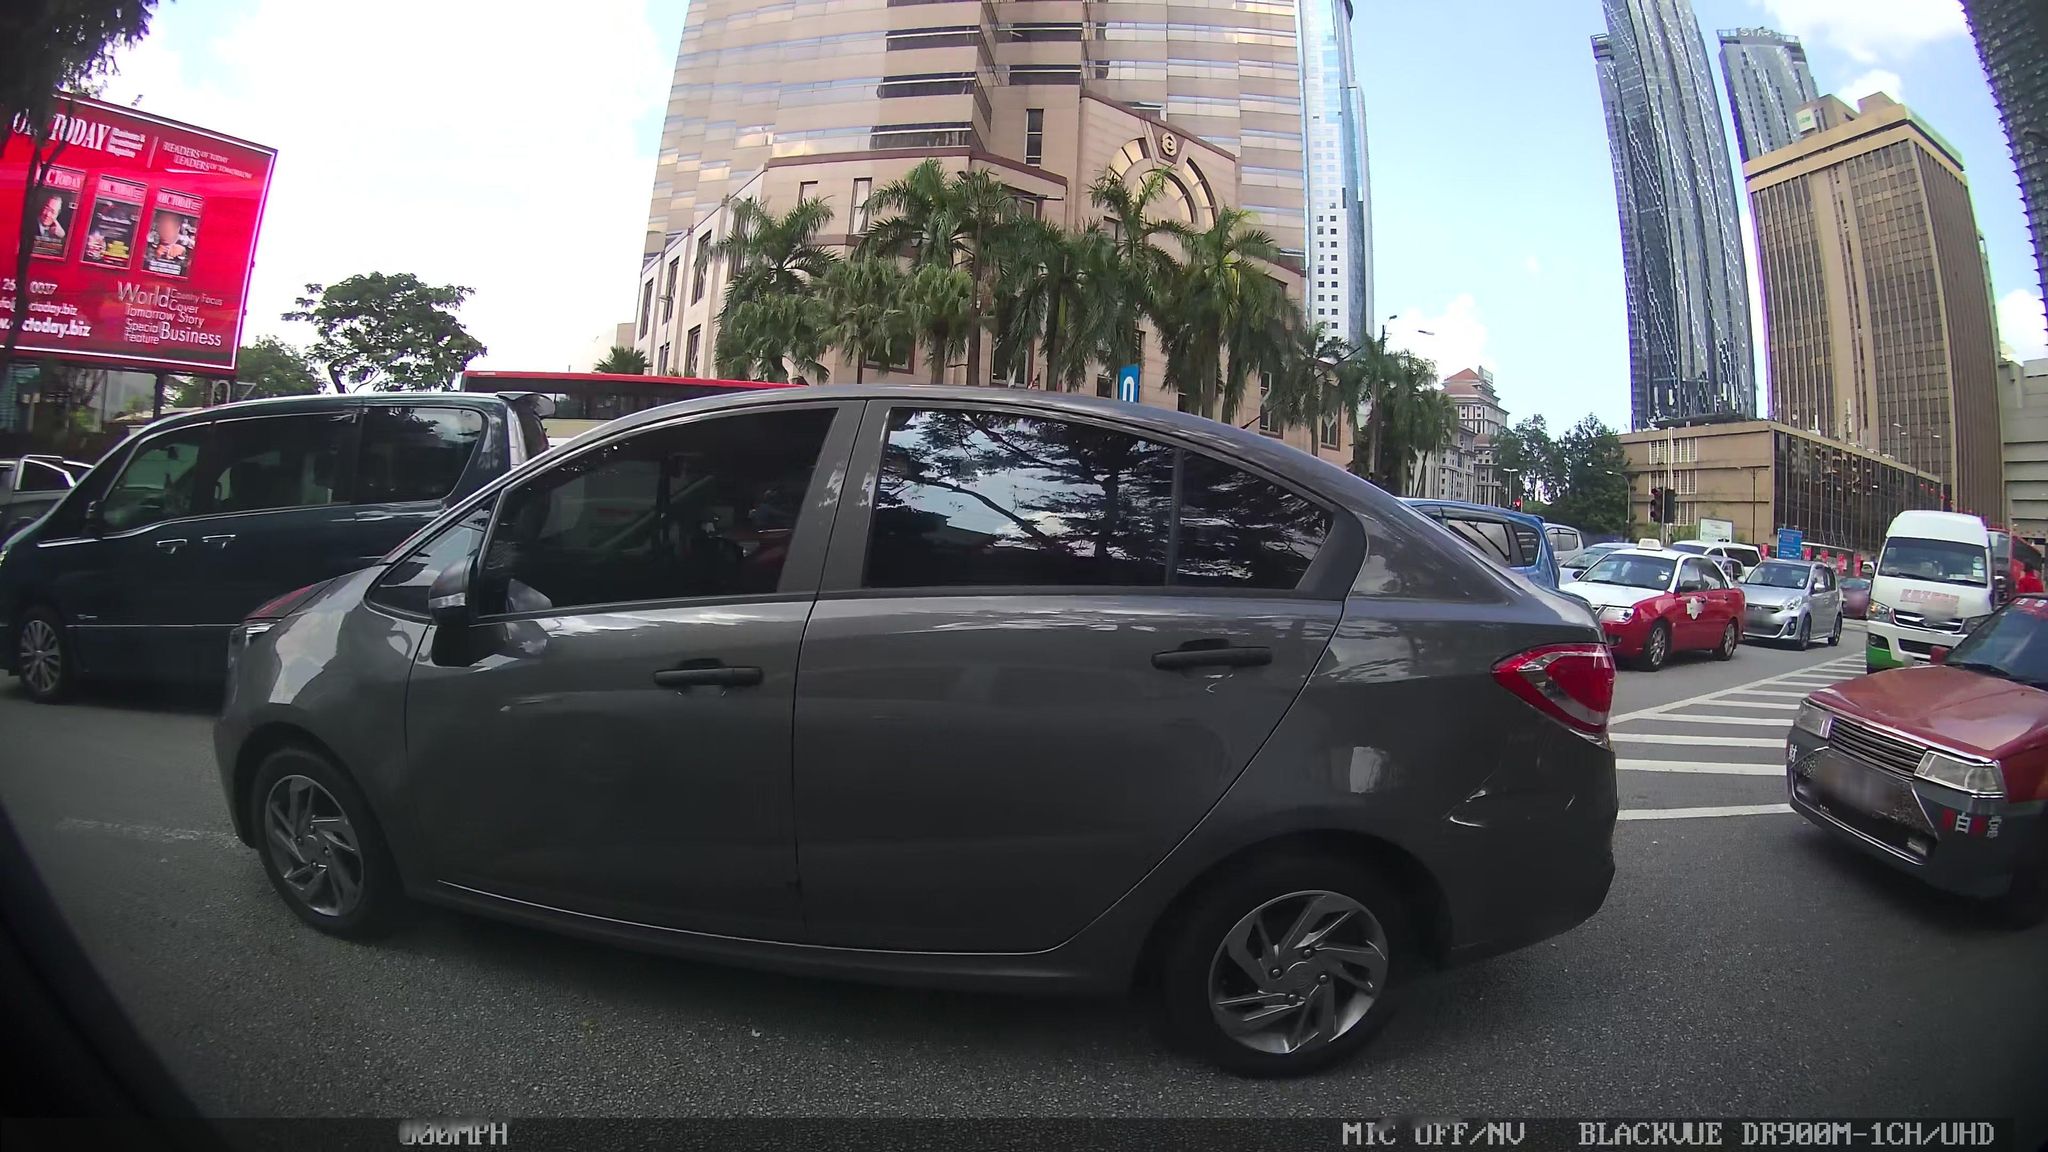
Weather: clear
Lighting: day
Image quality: good
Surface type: driving surface
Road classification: motorway_link, service
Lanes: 4, 2, 1
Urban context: urban centre
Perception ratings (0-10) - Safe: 5.37, Lively: 8.51, Beautiful: 0.38, Boring: 2.82, Depressing: 2.41, Wealthy: 7.92